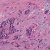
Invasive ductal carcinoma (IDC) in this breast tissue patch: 1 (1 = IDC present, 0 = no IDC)